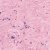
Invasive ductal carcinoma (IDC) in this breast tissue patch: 0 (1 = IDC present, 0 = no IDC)